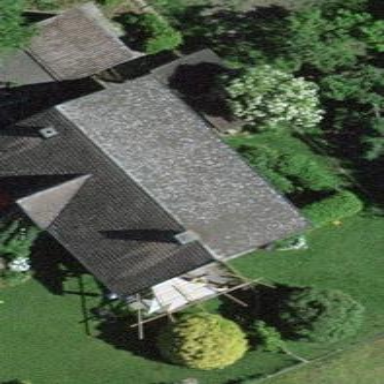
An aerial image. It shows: Residential building with gabled roof.